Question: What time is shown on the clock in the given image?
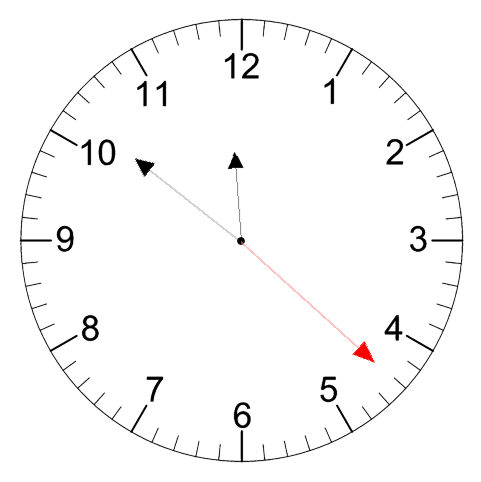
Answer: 11:51:22